Aerial crown-view tile of a tropical tree (Barro Colorado Island, Panama), acquired 20250616:
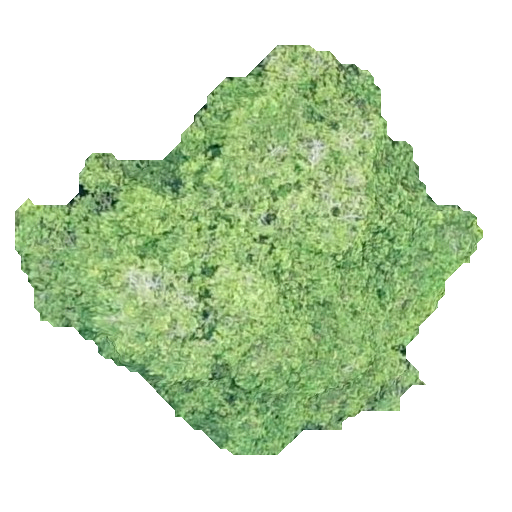
Species: Guapira myrtiflora
GBIF accepted scientific name: Guapira myrtiflora
Crown area: 171.997 m²